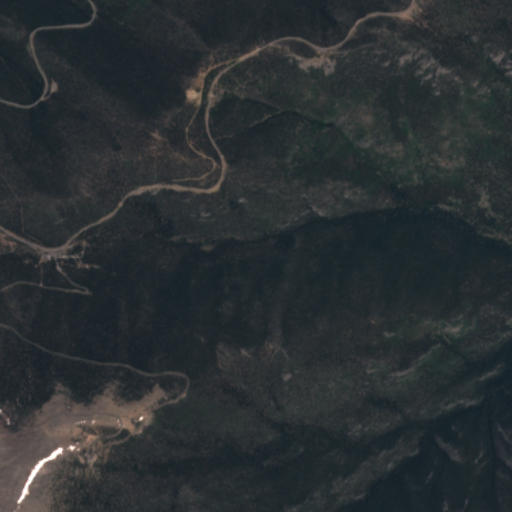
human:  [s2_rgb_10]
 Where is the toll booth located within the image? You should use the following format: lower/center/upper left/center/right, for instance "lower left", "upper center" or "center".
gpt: The toll booth is located in the center left of the image.
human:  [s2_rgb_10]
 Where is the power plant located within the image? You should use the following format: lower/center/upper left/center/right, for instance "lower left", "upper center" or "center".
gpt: There is no power plant in the image.